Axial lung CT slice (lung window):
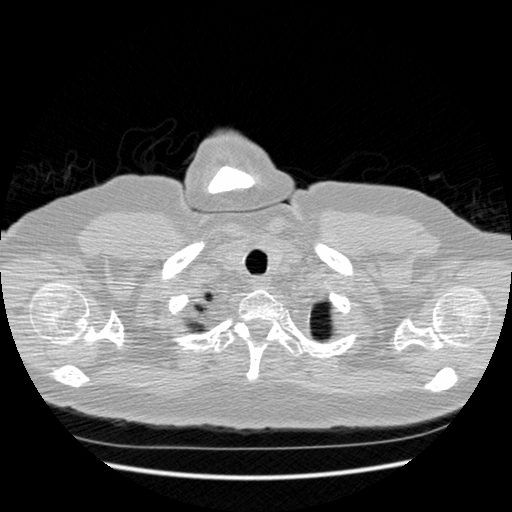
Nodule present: no